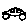
Label: car